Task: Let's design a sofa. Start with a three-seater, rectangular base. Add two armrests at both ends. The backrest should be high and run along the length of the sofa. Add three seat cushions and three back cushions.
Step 294:
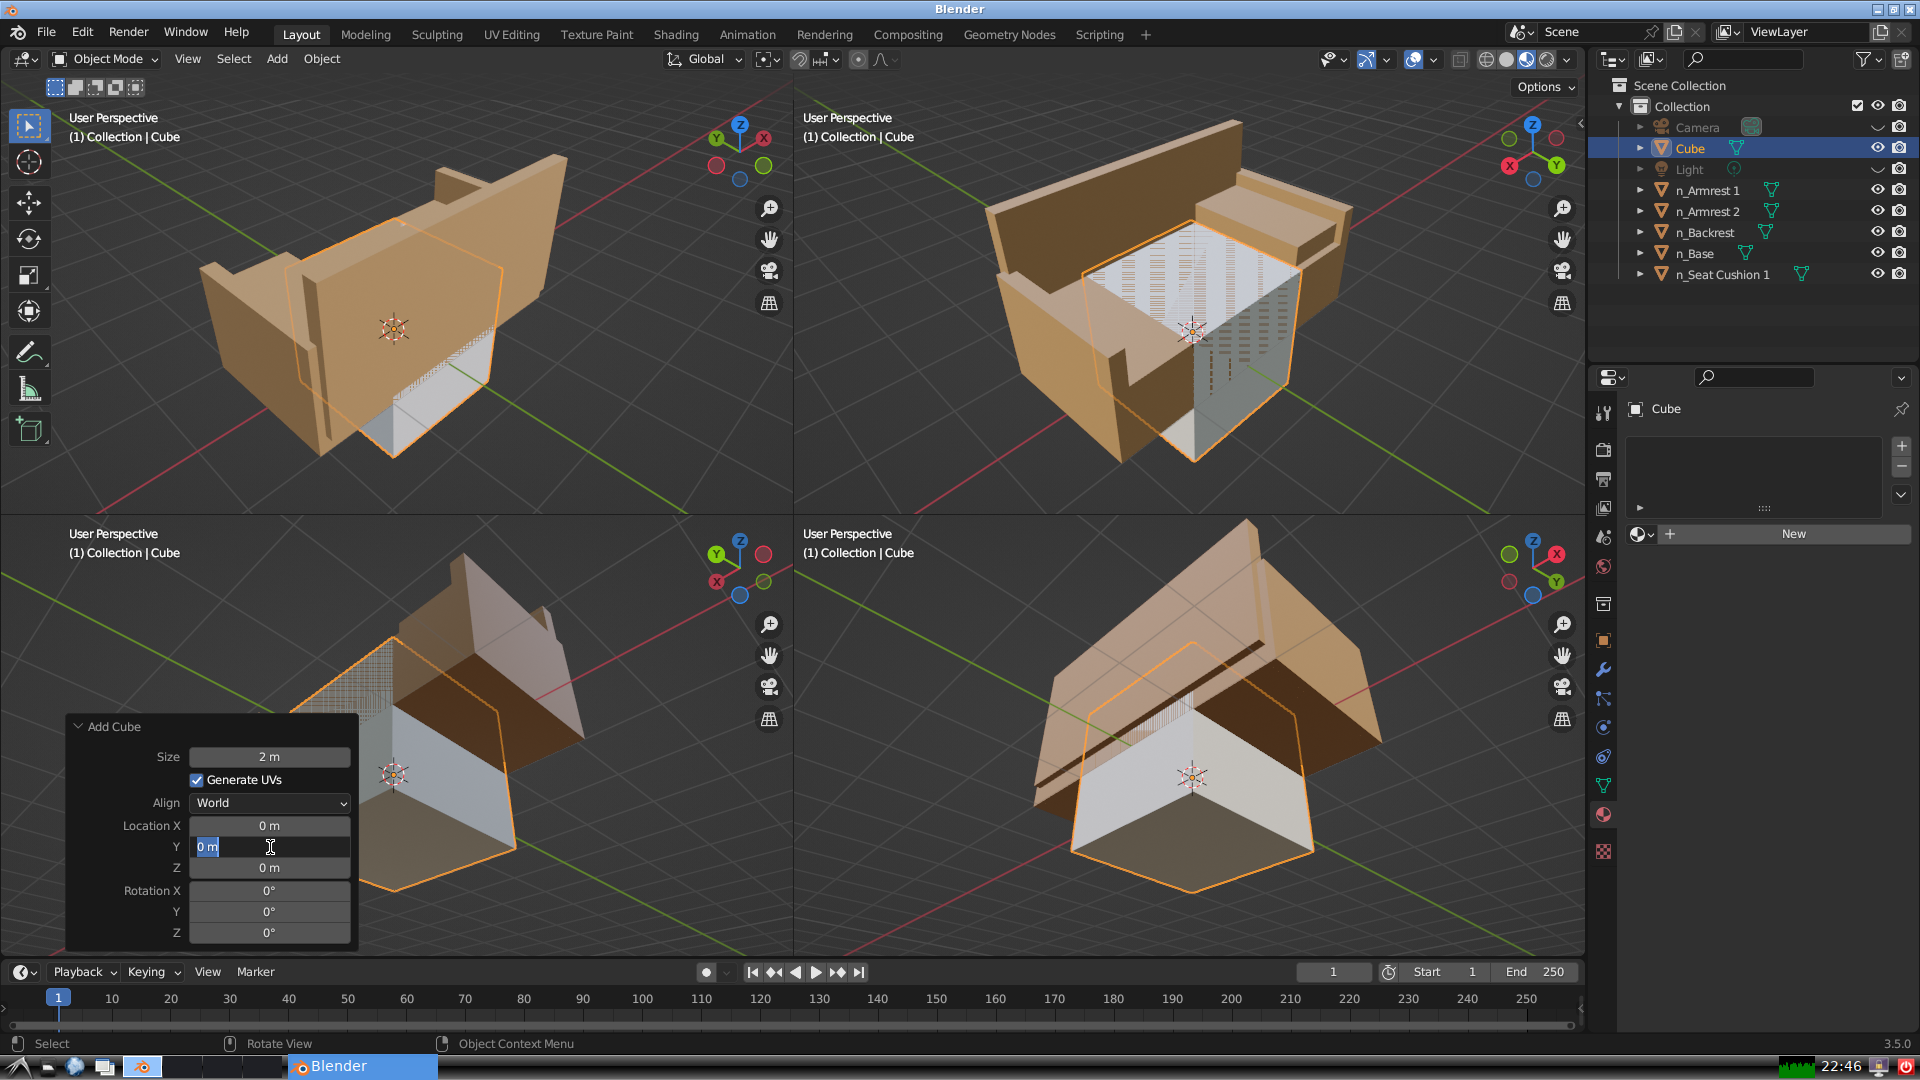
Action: input_text: 0